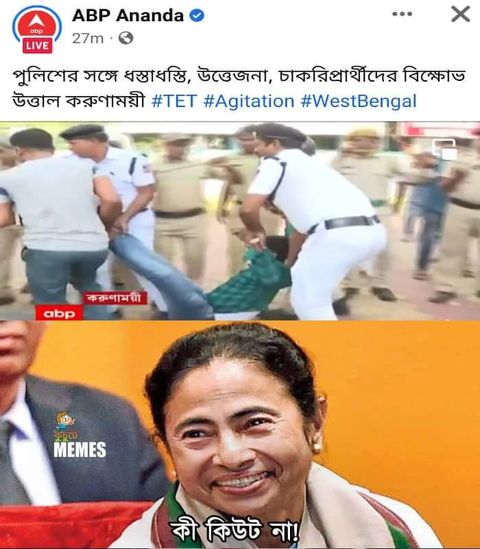
Text: পুলিশের সঙ্গে ধস্তাধস্তি, উত্তেজনা, চাকরিপ্রার্থীদের বিক্ষোভ উত্তাল করুণাময়ী কী কিউট না!
Label: Hate
Hate category: Political
Targeted group: Organization